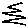
Label: zigzag